Field crop: tomato
Growth stage: 1
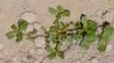
Species: portulaca